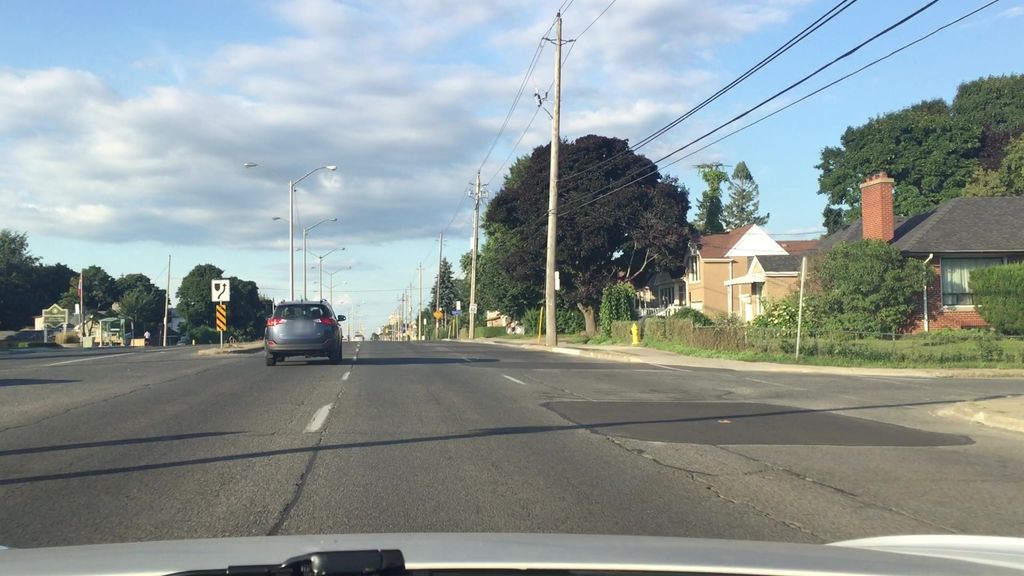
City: toronto